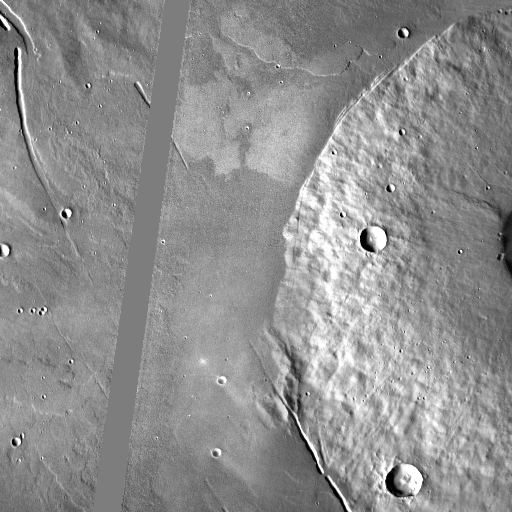
Crater classes present: Background, Other, Secondary